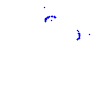
Particle: proton